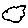
Label: cloud